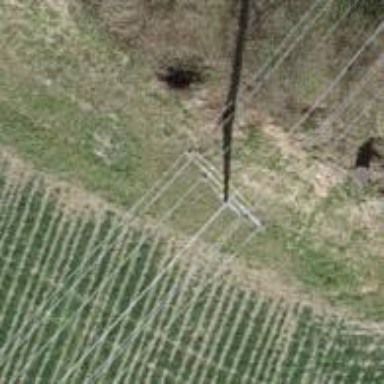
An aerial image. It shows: Power pole.